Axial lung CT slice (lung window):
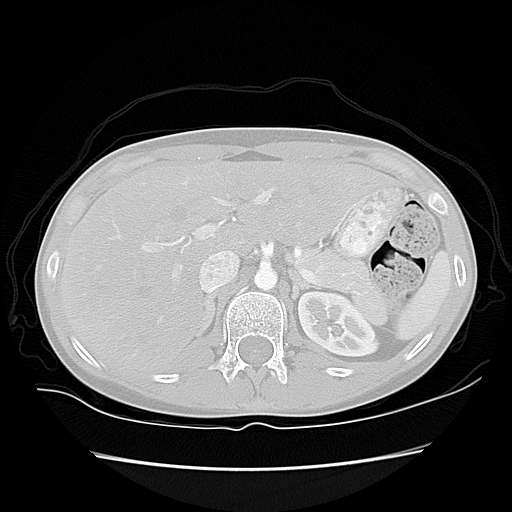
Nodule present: no